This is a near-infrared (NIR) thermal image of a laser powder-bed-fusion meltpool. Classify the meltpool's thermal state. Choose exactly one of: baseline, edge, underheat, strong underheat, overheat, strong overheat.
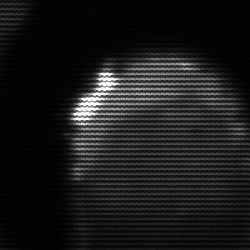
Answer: edge